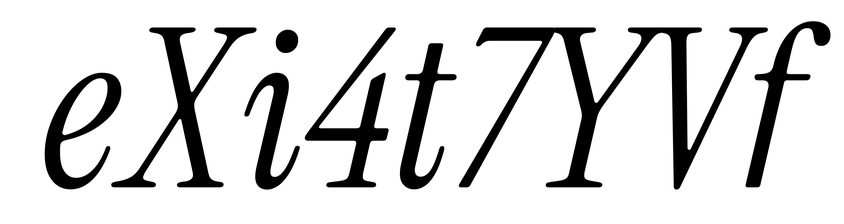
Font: InstrumentSerif-Italic